Field crop: maize
Growth stage: 2
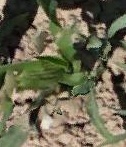
Species: maize